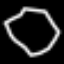
Label: octagon